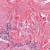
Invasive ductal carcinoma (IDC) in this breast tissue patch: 0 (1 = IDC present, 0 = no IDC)